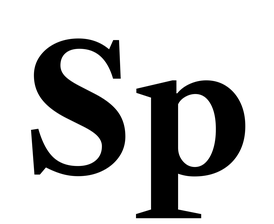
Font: LibreCaslonText_Bold